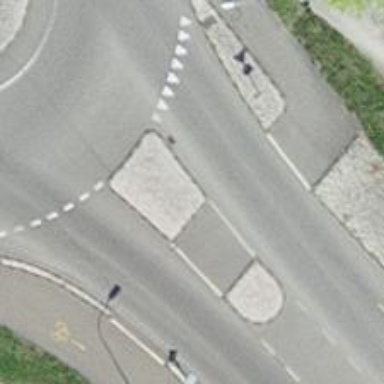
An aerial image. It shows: Primary highway with asphalt surface. There is cycle track on the right side.